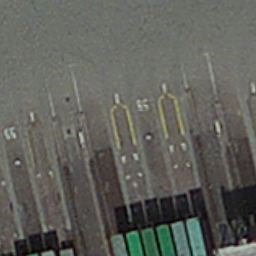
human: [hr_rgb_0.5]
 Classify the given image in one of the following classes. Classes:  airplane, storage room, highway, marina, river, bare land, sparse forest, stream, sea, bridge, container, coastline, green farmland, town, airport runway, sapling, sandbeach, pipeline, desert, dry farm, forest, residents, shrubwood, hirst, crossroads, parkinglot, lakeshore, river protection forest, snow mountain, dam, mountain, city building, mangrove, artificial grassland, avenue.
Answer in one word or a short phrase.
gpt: container